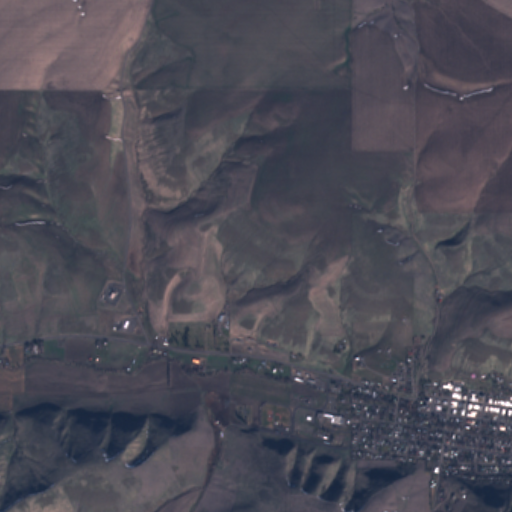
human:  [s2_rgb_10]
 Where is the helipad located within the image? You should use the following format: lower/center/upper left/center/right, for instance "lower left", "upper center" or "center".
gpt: The helipad is located in the lower right of the image.
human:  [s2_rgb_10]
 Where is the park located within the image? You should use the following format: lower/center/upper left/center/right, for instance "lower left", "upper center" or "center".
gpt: The park is located in the lower center of the image.
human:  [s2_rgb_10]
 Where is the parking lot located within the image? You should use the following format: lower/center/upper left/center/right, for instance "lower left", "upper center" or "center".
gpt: The parking lot is located in the lower right of the image.
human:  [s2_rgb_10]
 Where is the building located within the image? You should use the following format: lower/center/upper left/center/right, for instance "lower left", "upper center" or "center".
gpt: The building is located in the lower right of the image.
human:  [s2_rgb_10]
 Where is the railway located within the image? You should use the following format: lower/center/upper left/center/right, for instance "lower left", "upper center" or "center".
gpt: The railway is located in the lower right of the image.
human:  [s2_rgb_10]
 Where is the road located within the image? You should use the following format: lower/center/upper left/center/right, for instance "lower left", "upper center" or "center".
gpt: There is no road in the image.